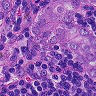
Metastatic tissue present: yes